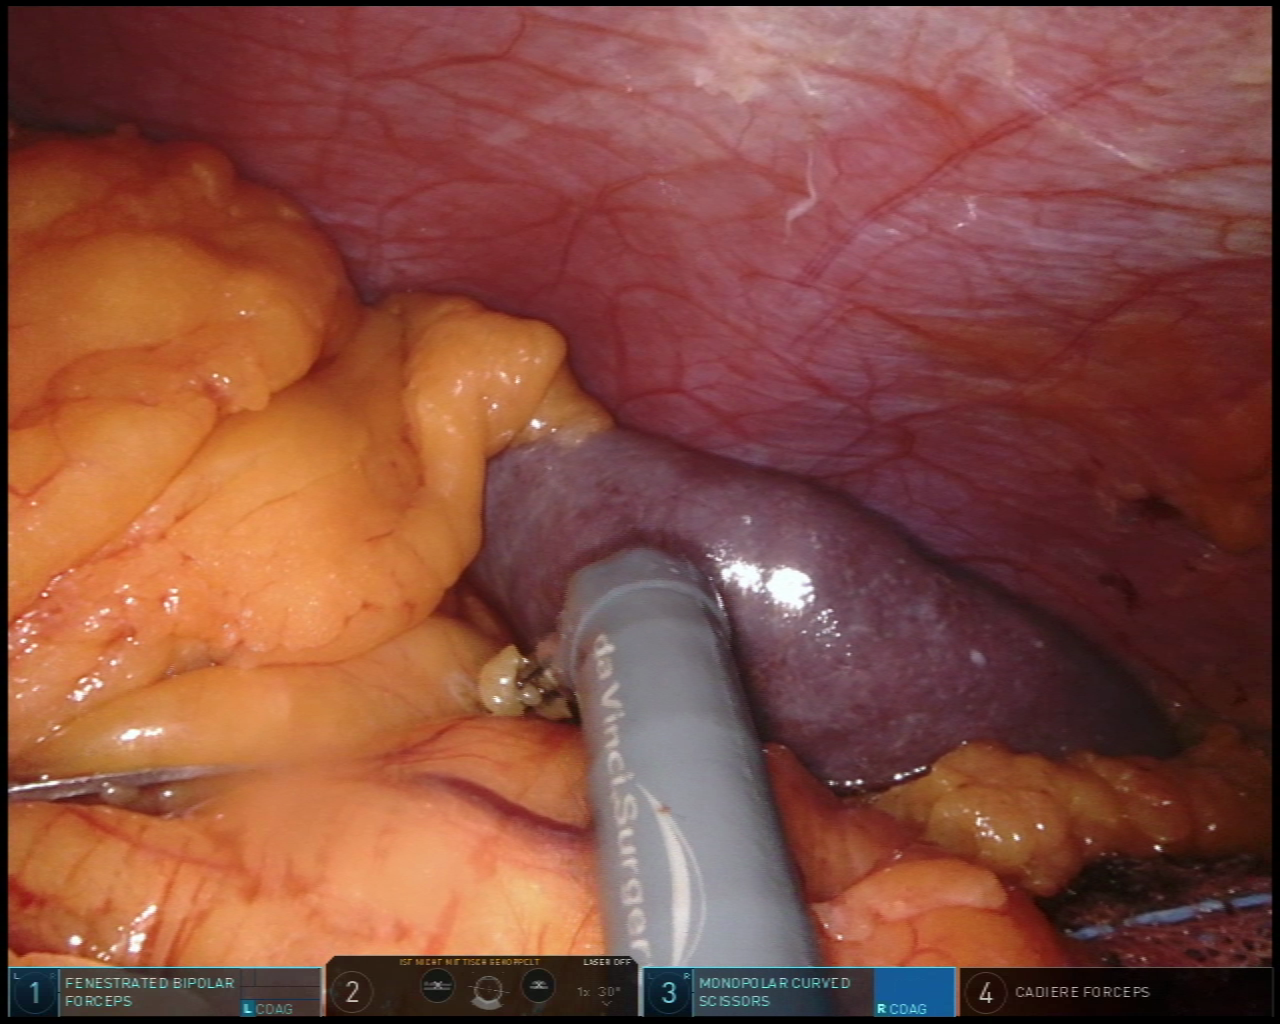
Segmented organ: abdominal_wall
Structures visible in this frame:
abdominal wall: yes
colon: no
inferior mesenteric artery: no
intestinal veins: no
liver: no
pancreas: no
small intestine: no
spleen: yes
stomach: no
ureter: no
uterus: no
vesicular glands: no